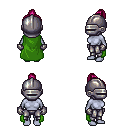
a pixel art fantasy rpg character, female body template, dark elf, purple skin, green cape, metal pants, pink short topknot hairstyle, metal helm, metal gloves, four views (front, back, left, right), 2x2 character sprite sheet, small pixel art, hard edges, no anti-aliasing